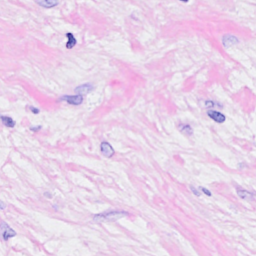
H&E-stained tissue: Breast